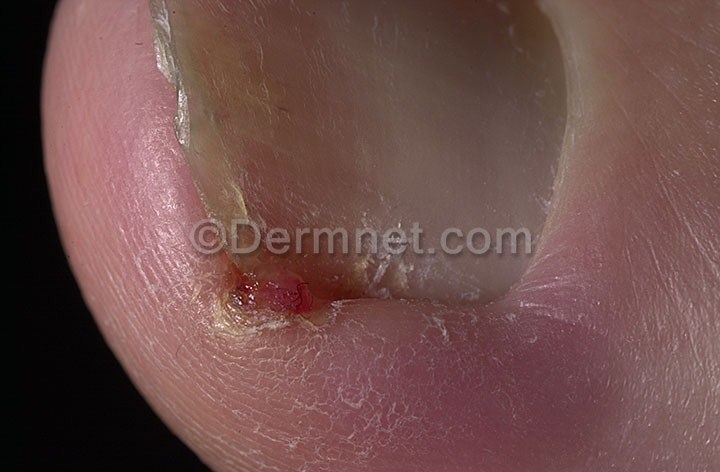
Disease: Nail Fungus and other Nail Disease